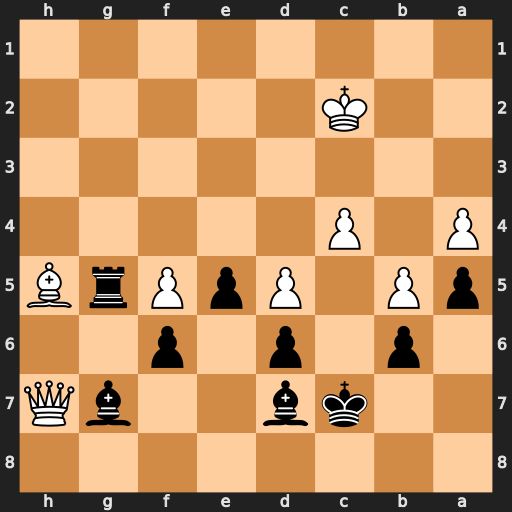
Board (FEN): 8/2kb2bQ/1p1p1p2/pP1PpPrB/P1P5/8/2K5/8
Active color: b
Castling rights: -
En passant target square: -
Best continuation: Bxf5+ Qxf5 Rxf5